Question: I have two 'views' that I would like to pass data from one view to the next. The first view is where I have the data that I would like to pass to the next view lets call it 'FirstViewController'. However 'FirstViewController' is embedded in a 'NavigationViewController' and the 'secondViewController' lets call it 'DestinationViewController'.

I have tried this logic
IN 'FirstViewController':
'''
override func prepare(for segue: UIStoryboardSegue, sender: Any?) {
if (segue.identifier == "DestinationViewController") {
if let vc: DestinationViewController = segue.destination as? DestinationViewController {
vc.id = id
}
}
}
override func tableView(_ tableView: UITableView, didSelectRowAt indexPath: IndexPath) {
if indexPath.section == 1
{
self.id = ((self.categorytArray.object(at: indexPath.row)as AnyObject).value(forKey: "id")as! NSNumber)
print(self.id)
self.performSegue(withIdentifier: "DestinationViewController", sender: self)
}
}
'''
on 'destinationController' I get empty value for id.
if I change in this line
'''
if let vc: DestinationViewController = segue.destination as! DestinationViewController
'''
I get this error:
> Could not cast value of type 'UINavigationController' (0x10f9b3760) to 'Name.DestinationViewController' (0x1067f7c68).
2019-10-11 12:52:11.535900+0530 Name[2412:94748] Could not cast value of type 'UINavigationController' (0x10f9b3760) to 'Name.DestinationViewController' (0x1067f7c68).
Thanks in advance.
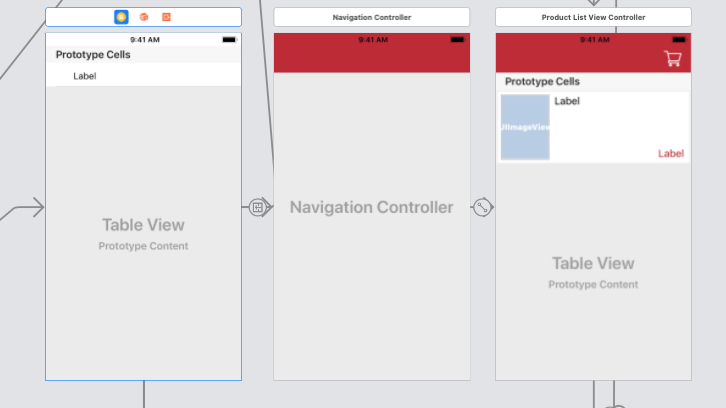
Answer: Since your View Controller is embedded in a Navigation Controller you need to retrieve it from the Navigation Controller as well
Try this:
'''
override func prepare(for segue: UIStoryboardSegue, sender: Any?) {
guard let nvc = segue.destination as? UINavigationController, let vc = nvc.viewControllers.first as? DestinationViewController else {
return
}
vc.id = id
}
'''
First you retrieve the navigation controller (nvc), then you get your destination vc from it's list of child view controllers. Generally, the first controller in the Navigation Controller will be first in the array.
Also you don't need to provide a sender in your performSegue call.
'''
self.performSegue(withIdentifier: "DestinationViewController", sender: nil)
'''
You will notice that prepareForSegue has a sender parameter, but since you are accessing the information you want to pass to the DetailViewController through a class variable in your first View Controller, you're not using this sender parameter anyway.
Hope this helps